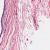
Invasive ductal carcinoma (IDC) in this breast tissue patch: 0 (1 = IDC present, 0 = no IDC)